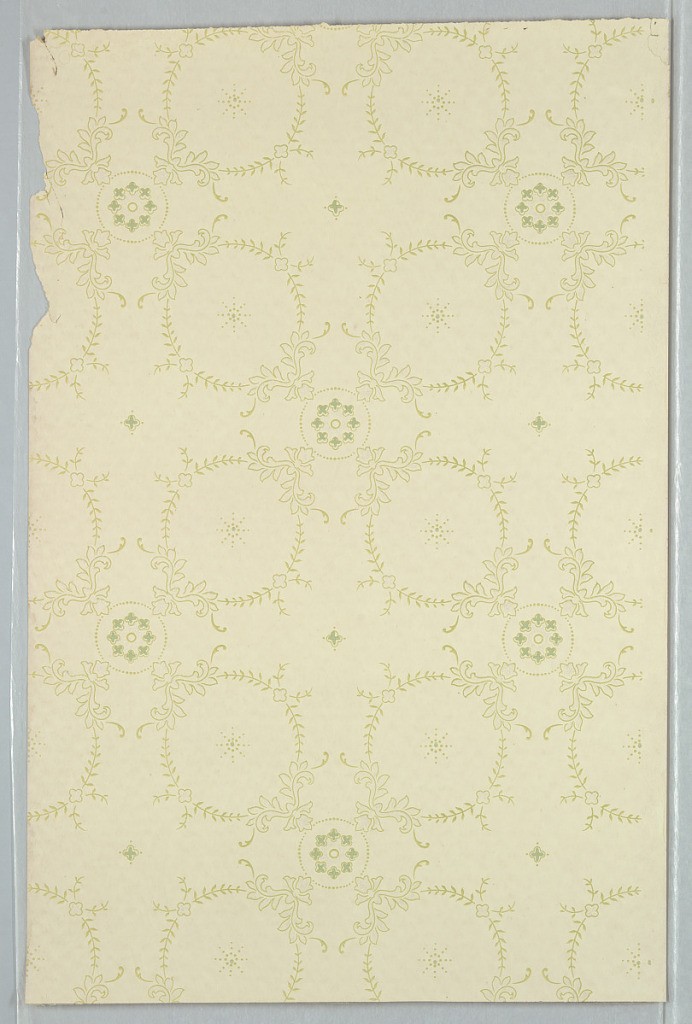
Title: Ceiling paper
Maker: Standard Wall-Paper Company, Standard Wall-Paper Company, Sandy Hill, New York
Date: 1905–1915
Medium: Machine-printed paper, liquid mica
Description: Laurel wreaths alternating with smaller circles. Printed on off-white ground.